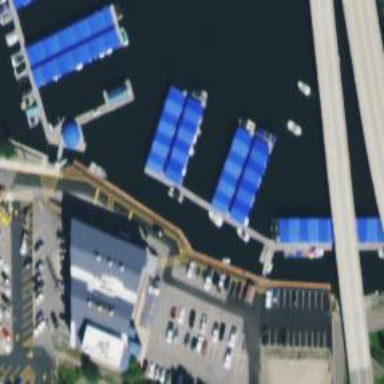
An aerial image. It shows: Man-made pier.